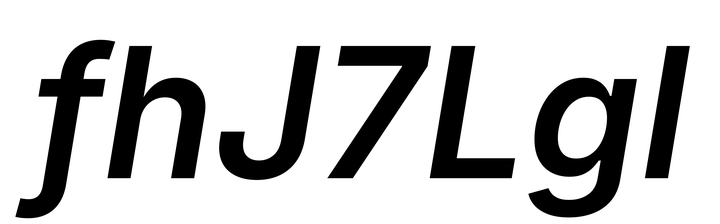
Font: Inter-Italic_SemiBold_Italic